Aerial crown-view tile of a tropical tree (Barro Colorado Island, Panama), acquired 20240918:
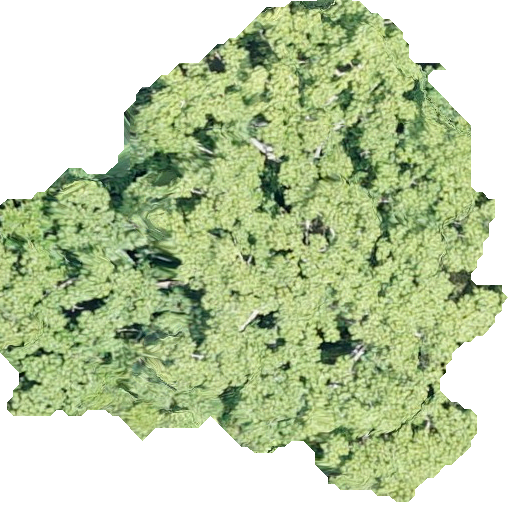
Species: Pseudobombax septenatum
GBIF accepted scientific name: Pseudobombax septenatum
Crown area: 276.145 m²